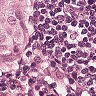
Metastatic tissue present: yes